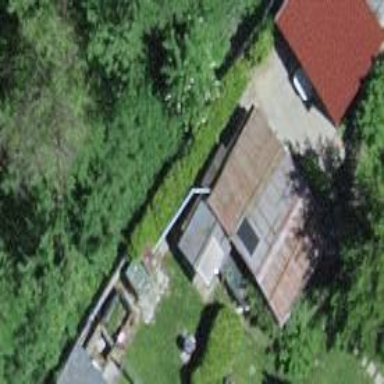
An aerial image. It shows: Allotment house.